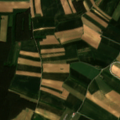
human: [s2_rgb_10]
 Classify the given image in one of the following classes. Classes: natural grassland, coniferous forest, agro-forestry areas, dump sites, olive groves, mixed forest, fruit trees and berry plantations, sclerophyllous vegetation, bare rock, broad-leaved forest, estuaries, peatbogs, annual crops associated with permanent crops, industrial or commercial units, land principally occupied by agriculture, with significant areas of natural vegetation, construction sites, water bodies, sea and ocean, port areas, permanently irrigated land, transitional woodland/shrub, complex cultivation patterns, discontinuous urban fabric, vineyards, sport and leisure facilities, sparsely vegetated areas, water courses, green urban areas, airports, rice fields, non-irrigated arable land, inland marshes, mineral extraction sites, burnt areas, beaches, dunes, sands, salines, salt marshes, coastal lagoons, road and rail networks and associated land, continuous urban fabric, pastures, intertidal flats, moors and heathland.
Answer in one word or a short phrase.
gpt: non-irrigated arable land, complex cultivation patterns, coniferous forest